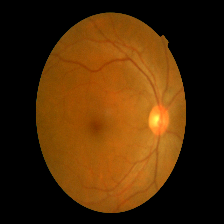
Diabetic retinopathy grade: Mild